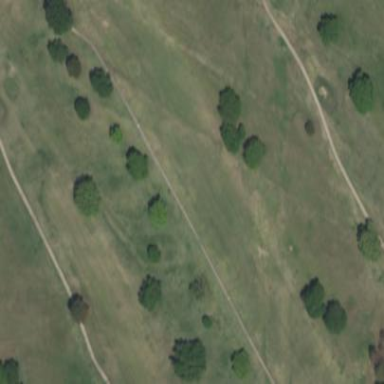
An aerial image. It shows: Golf fairway in the image.